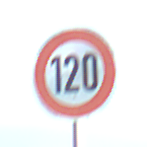
Verkehrszeichen: Geschwindigkeit120
Umgebung: Outdoor, Nature
Tageszeit: SunriseSunset
Wetter: PartlyCloudy
Licht: Natural
Jahreszeit: NotSpecified
Kontrast: MediumContrast